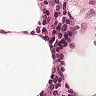
Metastatic tissue present: no